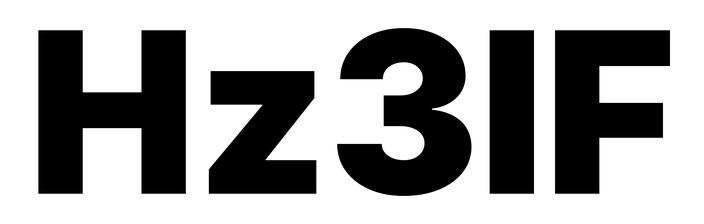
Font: Inter_Black